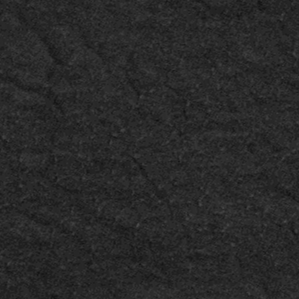
Label: frost